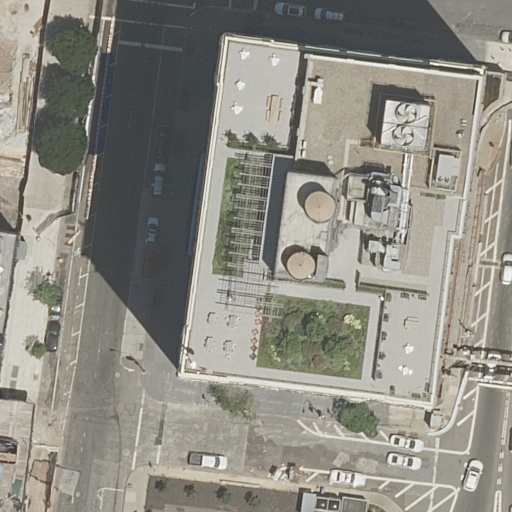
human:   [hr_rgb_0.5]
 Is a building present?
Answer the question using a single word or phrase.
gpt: yes

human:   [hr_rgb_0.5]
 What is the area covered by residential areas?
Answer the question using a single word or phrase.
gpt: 10612m2

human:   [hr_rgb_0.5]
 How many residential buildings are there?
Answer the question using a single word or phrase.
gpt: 2

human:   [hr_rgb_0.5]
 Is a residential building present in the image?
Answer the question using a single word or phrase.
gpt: yes

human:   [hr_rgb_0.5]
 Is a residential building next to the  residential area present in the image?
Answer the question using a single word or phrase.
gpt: yes

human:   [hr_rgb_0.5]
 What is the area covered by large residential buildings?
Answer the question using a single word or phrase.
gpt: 523m2

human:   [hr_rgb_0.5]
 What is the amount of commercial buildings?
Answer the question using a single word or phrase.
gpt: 1

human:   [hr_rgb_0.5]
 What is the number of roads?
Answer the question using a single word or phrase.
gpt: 8

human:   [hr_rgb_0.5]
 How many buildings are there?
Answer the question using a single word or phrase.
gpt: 3

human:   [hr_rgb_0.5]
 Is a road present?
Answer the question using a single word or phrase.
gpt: yes

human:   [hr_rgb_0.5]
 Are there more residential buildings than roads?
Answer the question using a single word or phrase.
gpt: no

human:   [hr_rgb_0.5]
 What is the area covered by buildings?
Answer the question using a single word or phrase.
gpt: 4077m2

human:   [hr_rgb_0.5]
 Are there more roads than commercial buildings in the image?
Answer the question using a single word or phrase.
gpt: yes

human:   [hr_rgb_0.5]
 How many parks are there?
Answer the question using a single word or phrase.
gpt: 1

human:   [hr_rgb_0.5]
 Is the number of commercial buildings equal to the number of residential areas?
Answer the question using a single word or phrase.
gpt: yes

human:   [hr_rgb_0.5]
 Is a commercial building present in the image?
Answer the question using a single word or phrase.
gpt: yes

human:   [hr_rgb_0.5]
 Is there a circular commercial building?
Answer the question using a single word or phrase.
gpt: no

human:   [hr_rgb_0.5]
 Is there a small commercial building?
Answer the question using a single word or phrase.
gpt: no

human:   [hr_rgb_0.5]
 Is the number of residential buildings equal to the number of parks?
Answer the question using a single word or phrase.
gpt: no

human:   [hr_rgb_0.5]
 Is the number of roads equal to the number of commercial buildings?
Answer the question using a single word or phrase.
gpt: no

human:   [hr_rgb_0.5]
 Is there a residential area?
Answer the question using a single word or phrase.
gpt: yes

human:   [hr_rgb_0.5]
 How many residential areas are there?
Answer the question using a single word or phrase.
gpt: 1

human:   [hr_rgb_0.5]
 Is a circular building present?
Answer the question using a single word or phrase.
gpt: no

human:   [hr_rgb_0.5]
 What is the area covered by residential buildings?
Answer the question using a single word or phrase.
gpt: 561m2

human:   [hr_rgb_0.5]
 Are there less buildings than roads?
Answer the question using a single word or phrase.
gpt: yes

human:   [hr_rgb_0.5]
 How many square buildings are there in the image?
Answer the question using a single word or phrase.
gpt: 0

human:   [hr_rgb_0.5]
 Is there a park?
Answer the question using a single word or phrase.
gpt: yes

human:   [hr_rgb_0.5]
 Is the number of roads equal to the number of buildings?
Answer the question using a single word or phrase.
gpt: no

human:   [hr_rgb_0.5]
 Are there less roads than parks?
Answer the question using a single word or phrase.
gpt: no

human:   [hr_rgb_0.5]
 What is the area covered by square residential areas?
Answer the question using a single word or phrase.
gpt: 0m2

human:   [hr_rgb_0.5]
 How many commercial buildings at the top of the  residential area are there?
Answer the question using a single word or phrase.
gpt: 0

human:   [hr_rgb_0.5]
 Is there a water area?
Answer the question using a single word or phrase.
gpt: no

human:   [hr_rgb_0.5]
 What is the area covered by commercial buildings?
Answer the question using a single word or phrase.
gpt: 3515m2

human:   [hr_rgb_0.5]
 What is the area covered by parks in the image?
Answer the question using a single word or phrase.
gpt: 2309m2

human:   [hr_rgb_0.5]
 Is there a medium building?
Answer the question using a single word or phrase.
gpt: no

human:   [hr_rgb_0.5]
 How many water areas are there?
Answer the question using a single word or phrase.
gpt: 0

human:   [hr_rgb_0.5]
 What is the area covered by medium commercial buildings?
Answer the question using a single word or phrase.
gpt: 0m2

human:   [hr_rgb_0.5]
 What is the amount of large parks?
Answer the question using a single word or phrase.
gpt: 1

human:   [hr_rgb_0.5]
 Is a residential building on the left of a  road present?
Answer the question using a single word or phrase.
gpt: yes

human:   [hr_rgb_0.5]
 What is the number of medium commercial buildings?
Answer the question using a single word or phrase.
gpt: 0

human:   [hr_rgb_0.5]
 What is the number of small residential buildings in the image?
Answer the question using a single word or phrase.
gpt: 1

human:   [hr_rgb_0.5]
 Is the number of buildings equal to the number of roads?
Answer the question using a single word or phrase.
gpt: no

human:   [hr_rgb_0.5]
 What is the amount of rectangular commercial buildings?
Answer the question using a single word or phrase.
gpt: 0

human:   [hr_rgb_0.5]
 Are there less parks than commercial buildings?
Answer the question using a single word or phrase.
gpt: no

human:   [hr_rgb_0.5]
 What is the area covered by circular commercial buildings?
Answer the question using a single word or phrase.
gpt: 0m2

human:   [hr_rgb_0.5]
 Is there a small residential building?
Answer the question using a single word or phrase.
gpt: yes

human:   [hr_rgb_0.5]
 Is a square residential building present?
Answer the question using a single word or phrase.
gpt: no

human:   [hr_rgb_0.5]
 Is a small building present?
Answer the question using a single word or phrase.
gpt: yes

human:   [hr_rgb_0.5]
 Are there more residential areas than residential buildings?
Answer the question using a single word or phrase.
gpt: no

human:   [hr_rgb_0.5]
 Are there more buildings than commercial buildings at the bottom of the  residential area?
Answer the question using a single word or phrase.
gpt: yes

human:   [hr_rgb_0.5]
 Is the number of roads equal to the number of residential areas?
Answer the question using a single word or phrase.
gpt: no

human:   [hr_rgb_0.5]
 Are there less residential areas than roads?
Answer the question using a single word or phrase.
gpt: yes

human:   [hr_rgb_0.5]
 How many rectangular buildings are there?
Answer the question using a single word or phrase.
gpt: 2

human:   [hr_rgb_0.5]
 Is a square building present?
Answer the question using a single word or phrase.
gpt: no

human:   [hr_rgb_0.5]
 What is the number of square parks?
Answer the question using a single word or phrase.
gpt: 0

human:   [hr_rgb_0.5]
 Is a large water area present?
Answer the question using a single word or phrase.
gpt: no

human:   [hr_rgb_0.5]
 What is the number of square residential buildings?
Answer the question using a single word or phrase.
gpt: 0

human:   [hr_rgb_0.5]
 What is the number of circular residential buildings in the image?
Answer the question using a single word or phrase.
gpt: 0

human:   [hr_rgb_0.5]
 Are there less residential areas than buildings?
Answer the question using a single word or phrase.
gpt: yes

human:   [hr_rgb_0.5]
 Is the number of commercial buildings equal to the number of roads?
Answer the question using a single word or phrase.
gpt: no

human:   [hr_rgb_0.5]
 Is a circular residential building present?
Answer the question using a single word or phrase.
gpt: no

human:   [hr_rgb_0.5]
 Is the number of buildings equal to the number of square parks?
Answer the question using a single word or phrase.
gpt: no

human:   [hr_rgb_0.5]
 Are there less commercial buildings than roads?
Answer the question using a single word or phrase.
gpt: yes

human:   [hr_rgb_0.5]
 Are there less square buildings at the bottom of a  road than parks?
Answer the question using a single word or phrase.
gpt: yes